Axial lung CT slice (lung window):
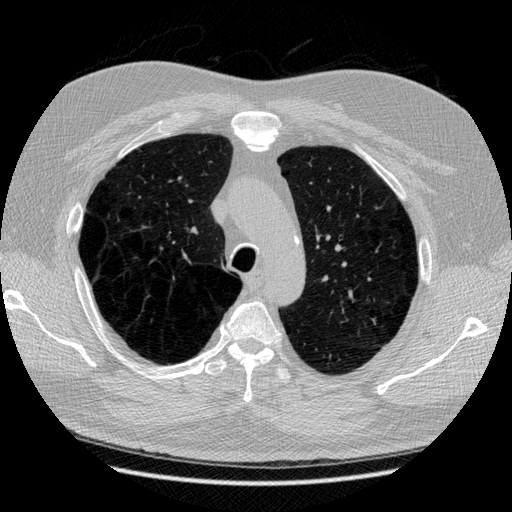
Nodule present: no